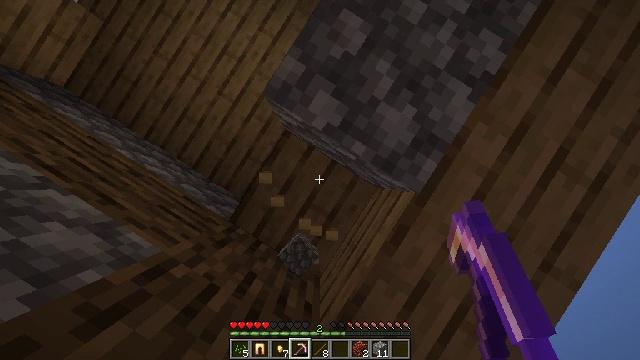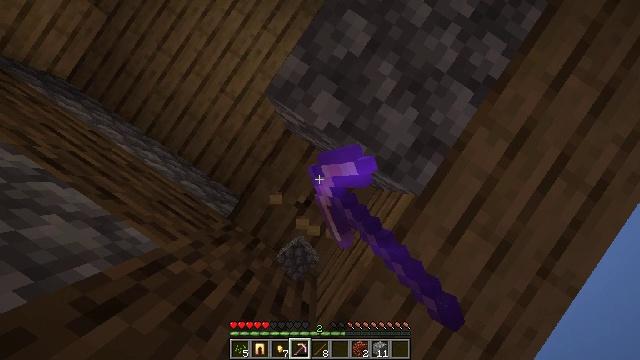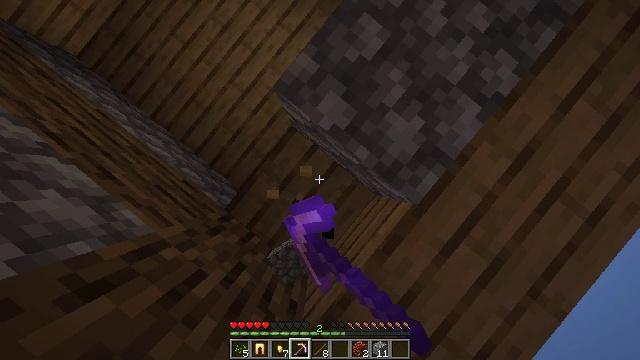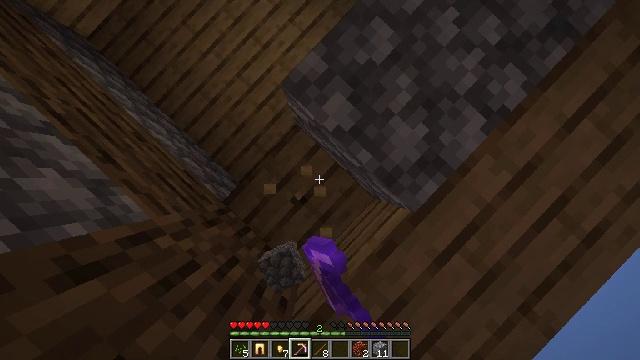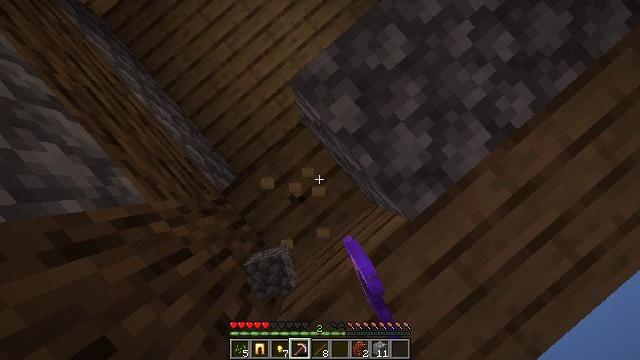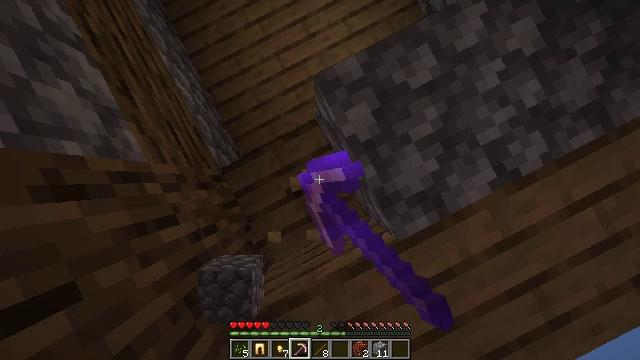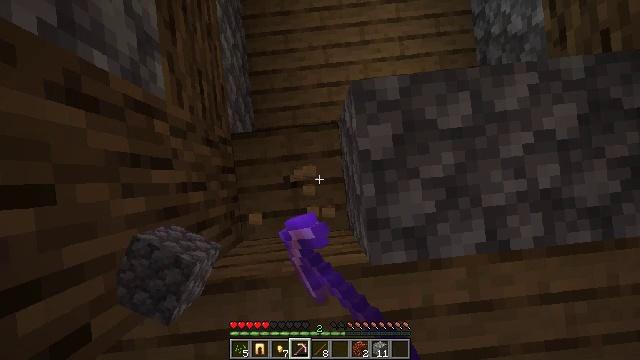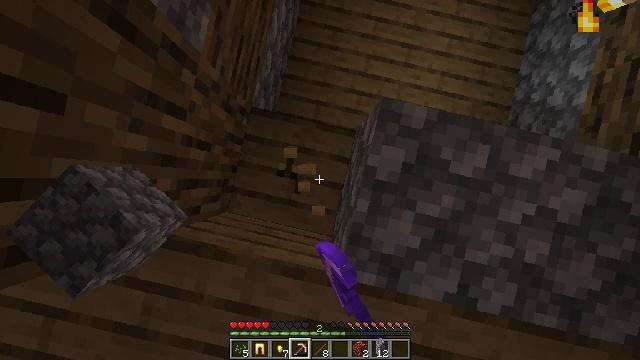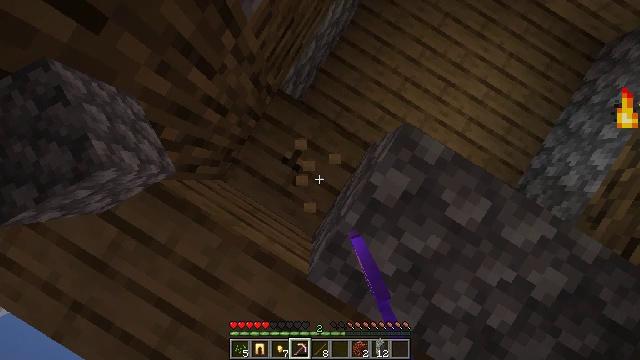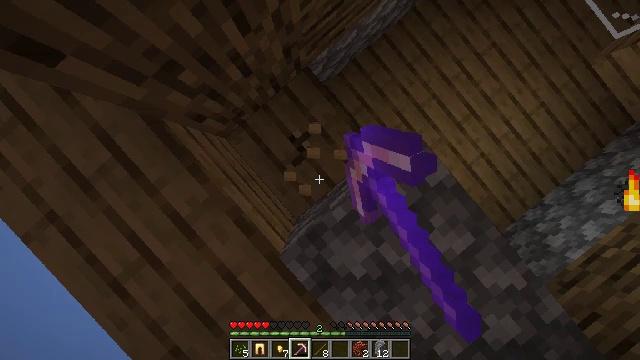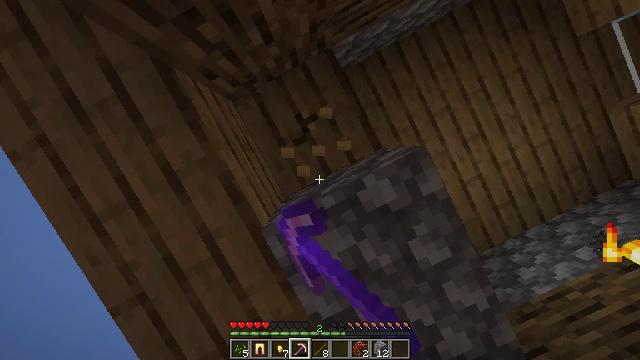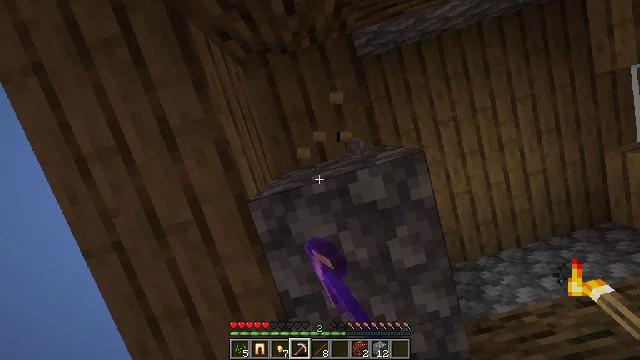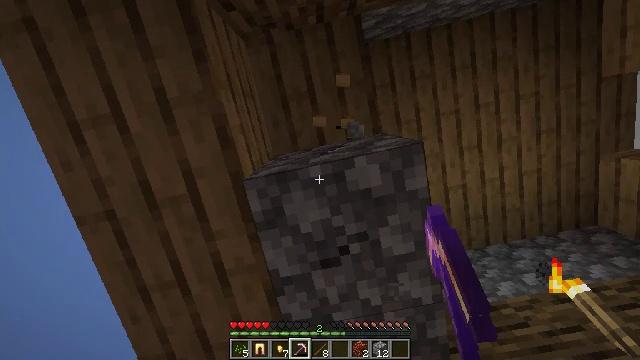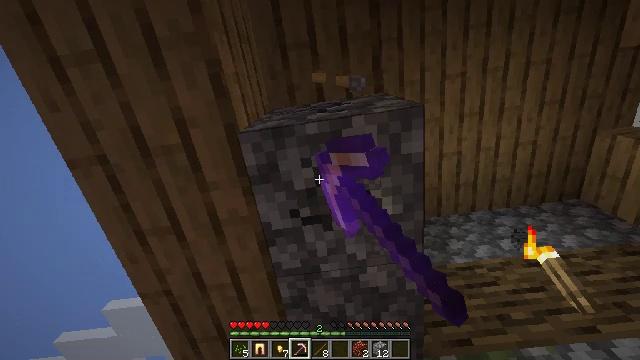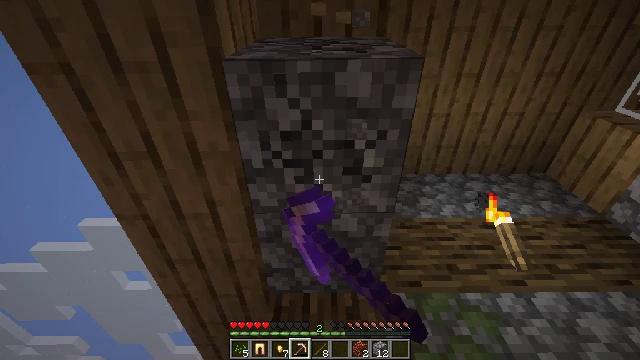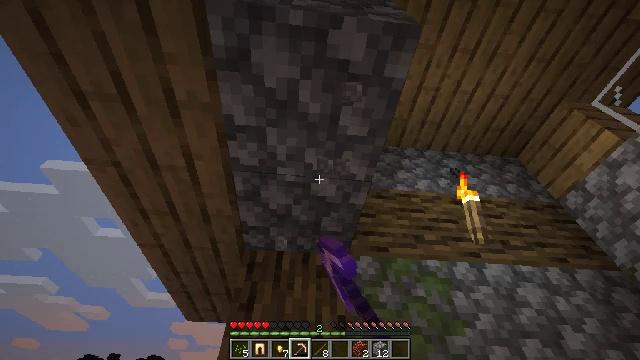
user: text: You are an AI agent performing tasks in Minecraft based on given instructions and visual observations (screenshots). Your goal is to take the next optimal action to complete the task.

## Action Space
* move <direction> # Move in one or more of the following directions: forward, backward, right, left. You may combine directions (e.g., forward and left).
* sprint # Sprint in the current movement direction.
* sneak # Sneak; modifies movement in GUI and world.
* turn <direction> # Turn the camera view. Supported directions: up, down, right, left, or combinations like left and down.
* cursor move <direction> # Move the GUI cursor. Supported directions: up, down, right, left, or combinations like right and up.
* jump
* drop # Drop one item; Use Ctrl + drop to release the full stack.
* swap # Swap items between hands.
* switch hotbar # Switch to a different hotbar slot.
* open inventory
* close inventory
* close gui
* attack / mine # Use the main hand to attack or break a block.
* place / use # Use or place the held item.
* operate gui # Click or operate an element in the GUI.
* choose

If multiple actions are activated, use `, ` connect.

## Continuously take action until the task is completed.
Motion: motion action
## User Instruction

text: Digging the cobblestone underground.
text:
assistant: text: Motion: turn right and up, attack / mine
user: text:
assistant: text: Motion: turn right and up, attack / mine
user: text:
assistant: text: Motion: turn right and up, attack / mine
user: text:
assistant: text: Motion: turn right, attack / mine
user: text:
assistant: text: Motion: turn right, attack / mine
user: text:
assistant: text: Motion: turn right and up, attack / mine
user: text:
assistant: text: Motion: turn right and up, attack / mine
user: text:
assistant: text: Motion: turn right, attack / mine
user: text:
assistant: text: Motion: turn right and down, attack / mine
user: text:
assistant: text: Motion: turn right and down, attack / mine
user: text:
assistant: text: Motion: turn right and down, attack / mine
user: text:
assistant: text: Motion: turn right and down, attack / mine
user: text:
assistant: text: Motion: turn right and down, attack / mine
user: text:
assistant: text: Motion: turn right and down, attack / mine
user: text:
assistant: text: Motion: turn right and down, attack / mine
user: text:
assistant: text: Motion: attack / mine
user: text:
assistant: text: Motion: attack / mine
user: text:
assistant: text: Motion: attack / mine
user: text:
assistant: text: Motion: attack / mine
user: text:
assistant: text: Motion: attack / mine
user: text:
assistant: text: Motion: attack / mine
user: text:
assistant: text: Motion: move forward, attack / mine
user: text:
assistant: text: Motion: move forward, attack / mine
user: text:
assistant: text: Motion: move forward, attack / mine
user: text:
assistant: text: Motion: move forward, attack / mine
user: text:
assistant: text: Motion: attack / mine
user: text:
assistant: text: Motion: attack / mine
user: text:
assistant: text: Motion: turn left and up, attack / mine
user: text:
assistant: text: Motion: turn left and up, attack / mine
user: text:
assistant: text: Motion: turn left and up, attack / mine